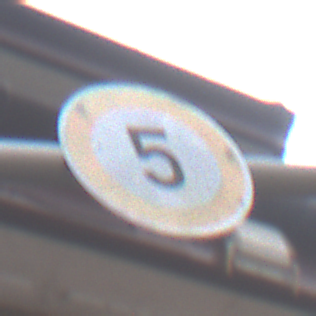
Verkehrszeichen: Geschwindigkeit5
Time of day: MorningAfternoon
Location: Outdoor (Urban)
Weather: Overcast
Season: NotSpecified
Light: Natural